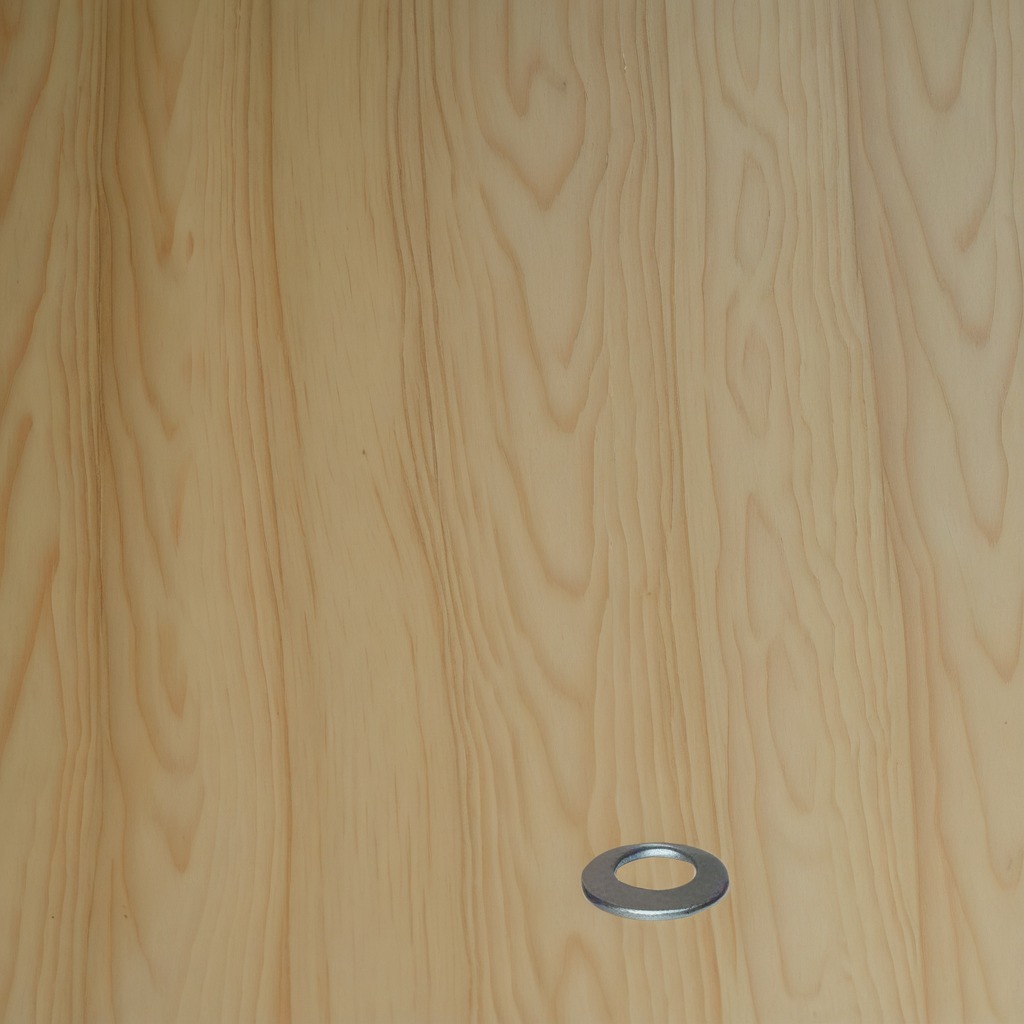
A flat metal washer lies on a plywood surface in a paint workshop lit by afternoon window light.